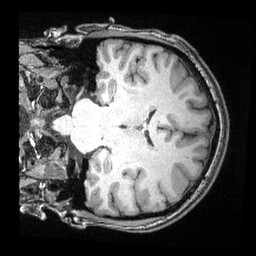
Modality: T1w
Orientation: coronal
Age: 27
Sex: male
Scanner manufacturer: siemens
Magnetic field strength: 3 T
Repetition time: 2.4 s
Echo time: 0.00374 s